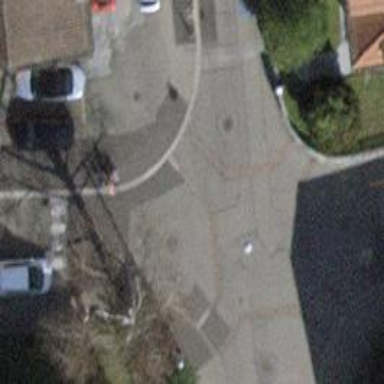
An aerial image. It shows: Table-style traffic calming feature.